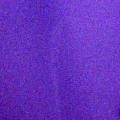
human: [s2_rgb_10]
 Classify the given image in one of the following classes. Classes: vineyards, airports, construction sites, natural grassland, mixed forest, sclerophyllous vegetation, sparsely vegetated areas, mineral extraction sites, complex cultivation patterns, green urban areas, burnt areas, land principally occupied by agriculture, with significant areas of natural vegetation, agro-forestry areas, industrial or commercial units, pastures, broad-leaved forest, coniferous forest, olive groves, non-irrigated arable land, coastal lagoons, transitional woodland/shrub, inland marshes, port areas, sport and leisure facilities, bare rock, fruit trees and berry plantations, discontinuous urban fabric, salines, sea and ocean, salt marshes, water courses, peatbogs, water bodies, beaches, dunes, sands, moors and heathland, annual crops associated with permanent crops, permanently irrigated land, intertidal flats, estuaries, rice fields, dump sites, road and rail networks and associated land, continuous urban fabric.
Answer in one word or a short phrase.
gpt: water bodies